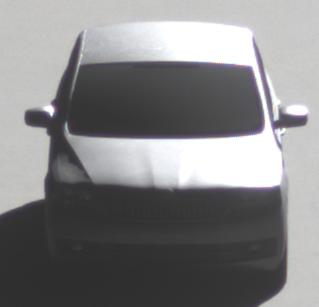
Make: Skoda
Model: Rapid
Detailed model: Rapid 1.2 Active Limousine
Model produced from: 2012/10
Model produced until: 2015/04
Doors: 5
Color: white
Road condition: dry road
Daytime: morning or afternoon
Contrast: high contrast